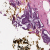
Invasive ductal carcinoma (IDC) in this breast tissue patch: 0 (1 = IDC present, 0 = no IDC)